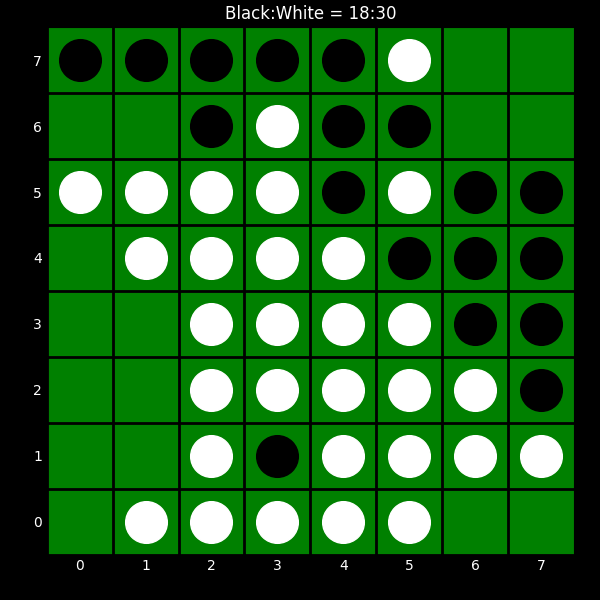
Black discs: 18
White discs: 30